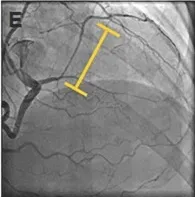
Coronary Angiogram. (E,F) Improvement of intramyocardial LAD segment and distal RCA calibers after intracoronary nitroglycerine.
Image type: radiology (ultrasound)